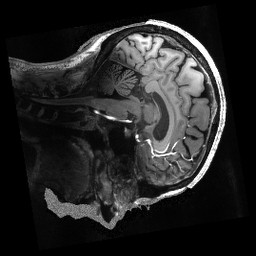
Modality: T1w
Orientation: sagittal
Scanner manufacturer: siemens
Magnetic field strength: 7 T
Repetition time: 3.82 s
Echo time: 0.00172 s